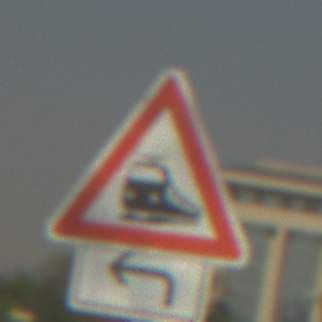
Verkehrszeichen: Bahnuebergang
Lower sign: RichtungsangabeDurchPfeile2
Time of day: MorningAfternoon
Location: Outdoor (Suburban)
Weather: Clear
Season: NotSpecified
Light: Natural